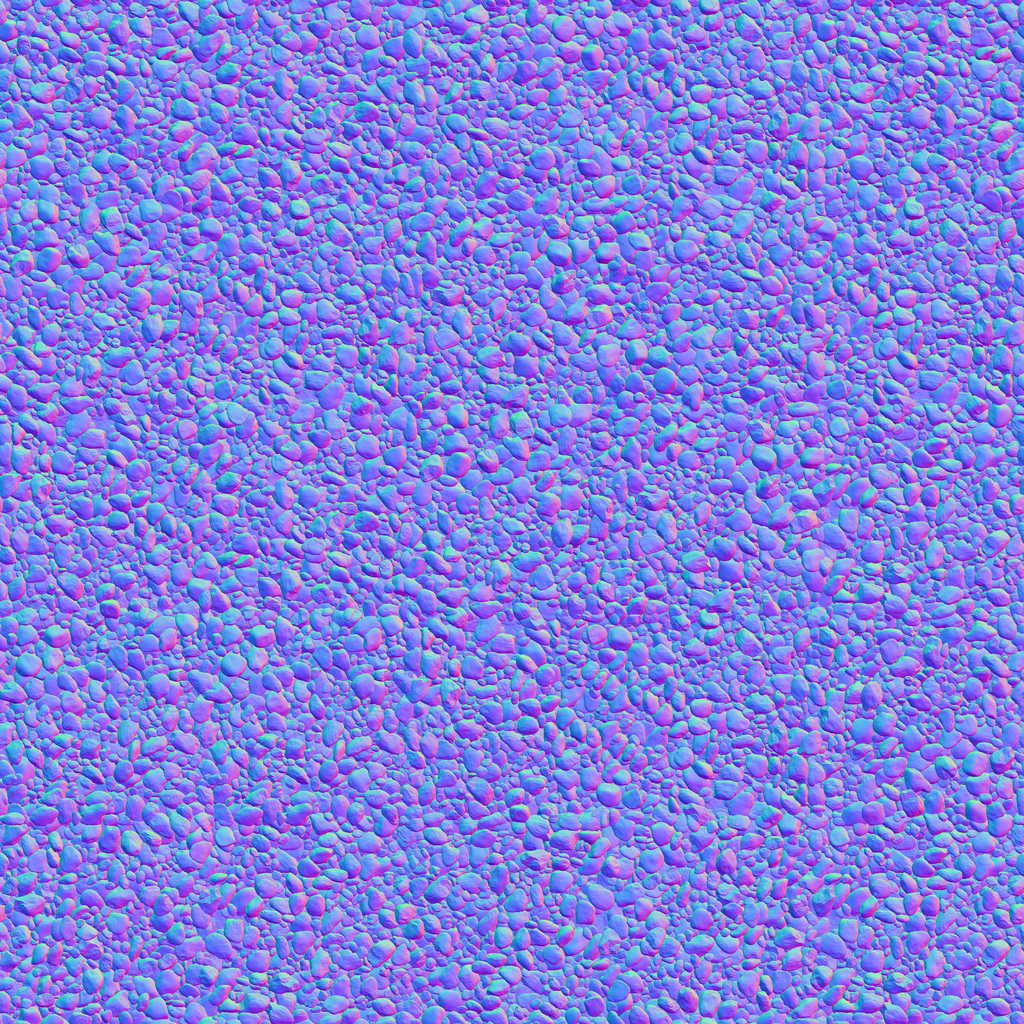
Texture map type: NormalGL